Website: walmart
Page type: address-validator
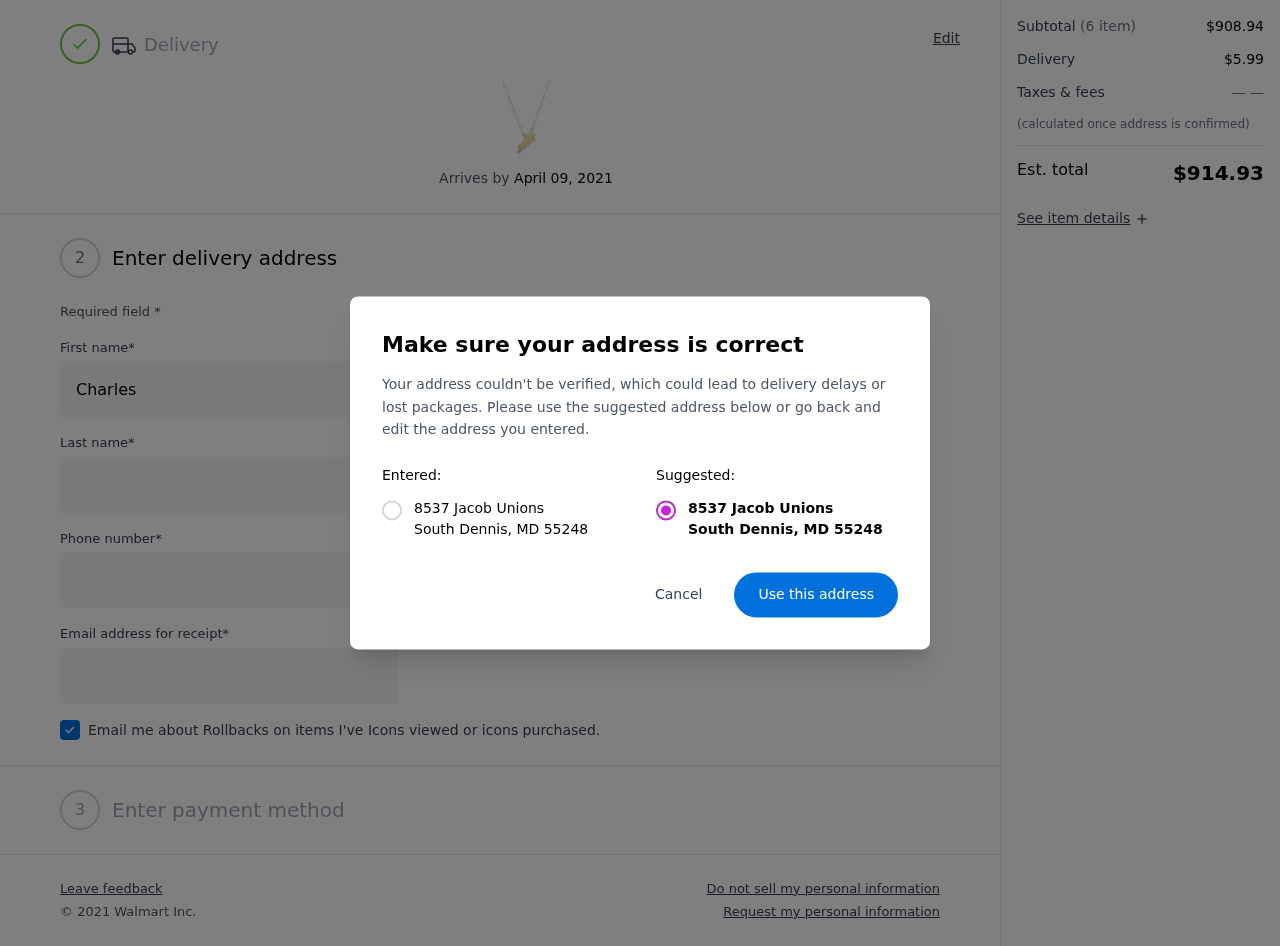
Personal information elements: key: PII_CITY
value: South Dennis
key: PII_POSTCODE
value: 55248
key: PII_STATE_ABBR
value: MD
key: PII_STREET
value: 8537 Jacob Unions
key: PII_FIRSTNAME
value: Charles
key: PII_LASTNAME
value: Maynard
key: PII_STREET2
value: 3608 Jones Road Apt. 922
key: PII_PHONE
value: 9489898371
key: PII_EMAIL
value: cmaynard@hotmail.com
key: PII_POSTCODE_FULL
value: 55248
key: PII_POSTCODE_NUMERIC
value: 55248
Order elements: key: ORDER_DELIVERY_DATE
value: April 09, 2021
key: ORDER_SUBTOTAL
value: $908.94
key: ORDER_SHIPPING_COST
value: $5.99
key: ORDER_TOTAL
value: $914.93